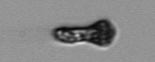
Label: Euglena